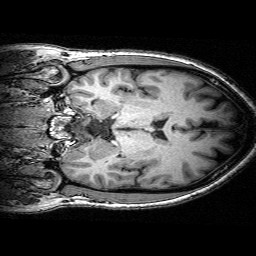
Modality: T1w
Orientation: coronal
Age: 56
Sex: male
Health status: ill
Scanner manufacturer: siemens
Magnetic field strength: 3 T
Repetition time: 0.0025 s
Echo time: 0.00336 s